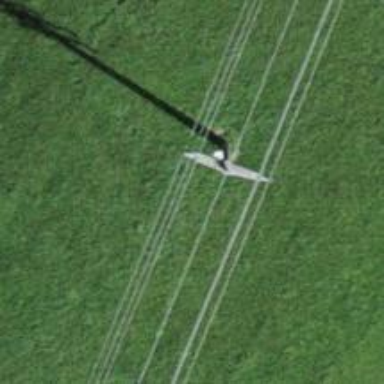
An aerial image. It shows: Power pole.